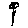
Label: flower